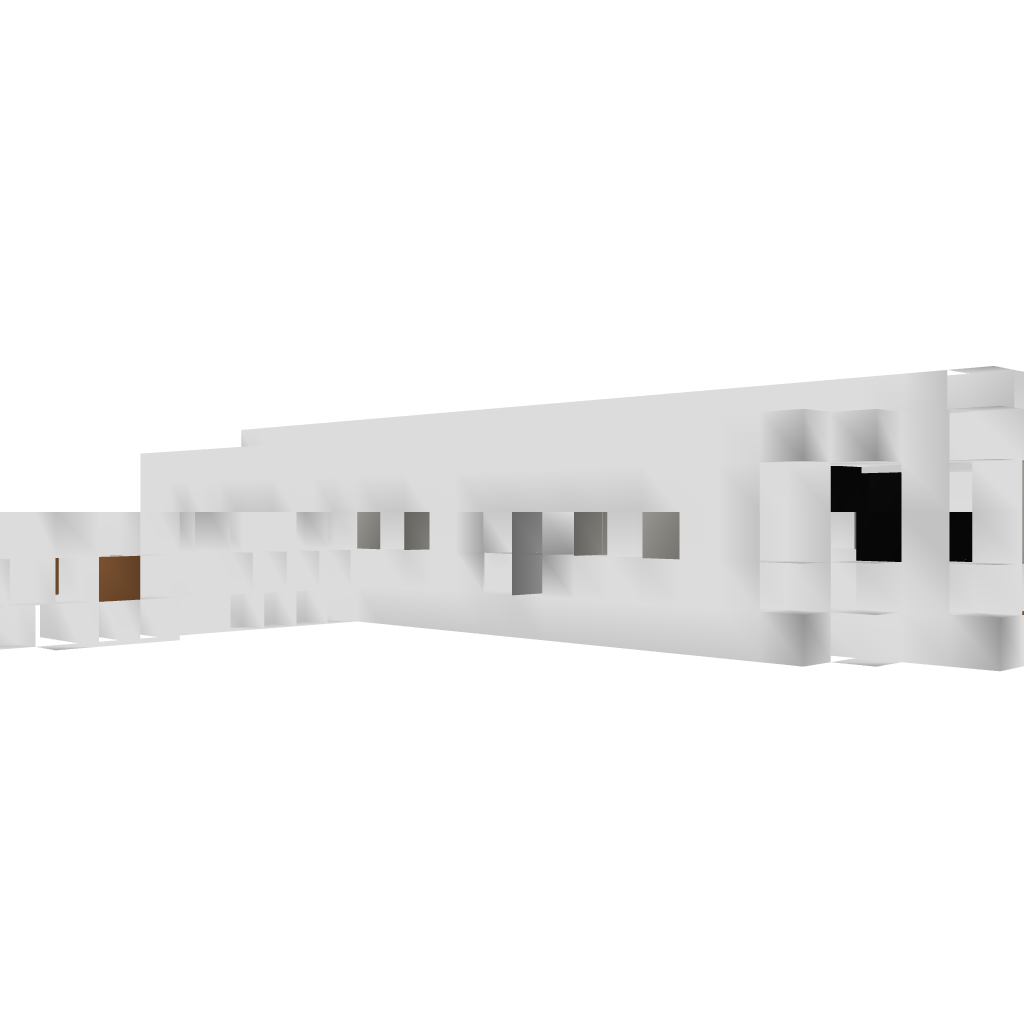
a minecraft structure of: Plane